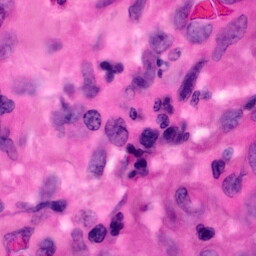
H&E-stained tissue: Pancreatic